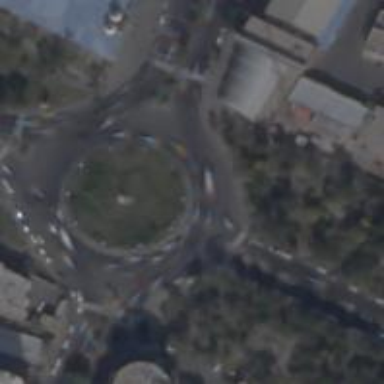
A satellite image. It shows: Roundabout at primary highway.